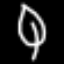
Label: leaf